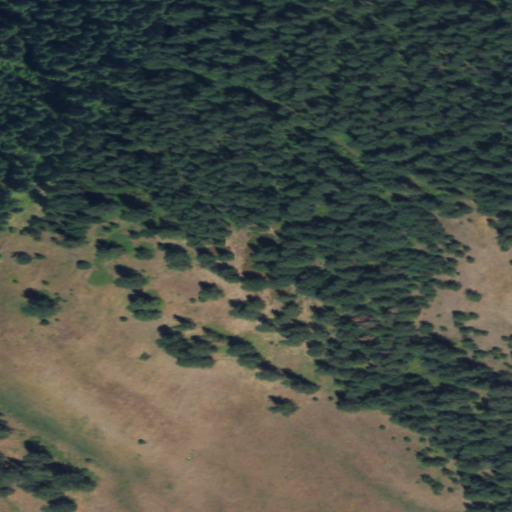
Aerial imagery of mountain in Washington named Graham Hill containing evergreen forest, shrub, and grassland